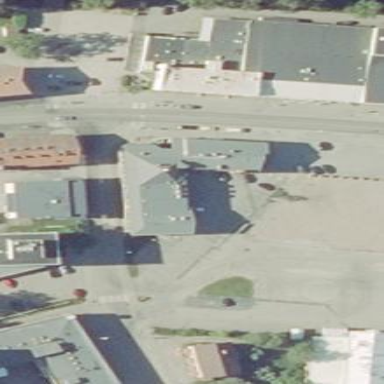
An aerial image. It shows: Commercial building.